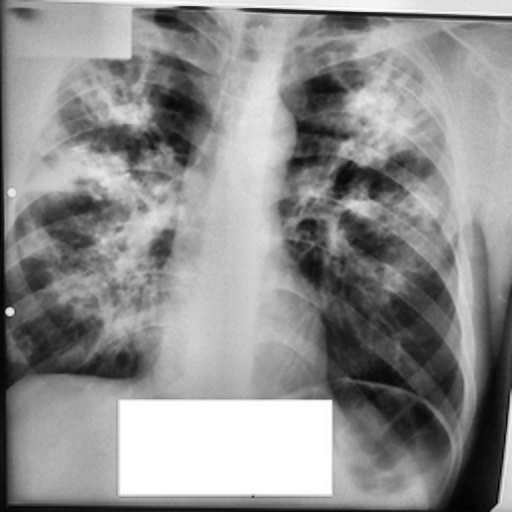
Finding: TUBERCULOSIS